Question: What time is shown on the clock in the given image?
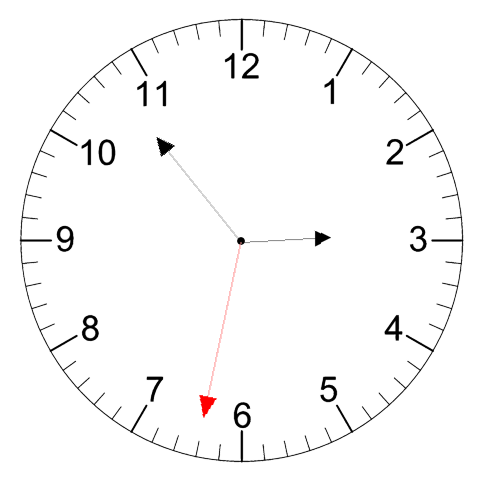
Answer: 02:53:32